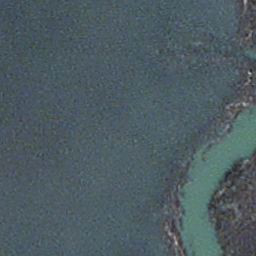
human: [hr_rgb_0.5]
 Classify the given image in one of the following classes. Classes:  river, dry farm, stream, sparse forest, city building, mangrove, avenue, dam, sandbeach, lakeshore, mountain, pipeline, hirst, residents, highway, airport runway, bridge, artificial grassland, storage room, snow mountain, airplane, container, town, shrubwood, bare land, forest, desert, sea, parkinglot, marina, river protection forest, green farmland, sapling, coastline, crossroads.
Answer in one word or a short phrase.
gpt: stream